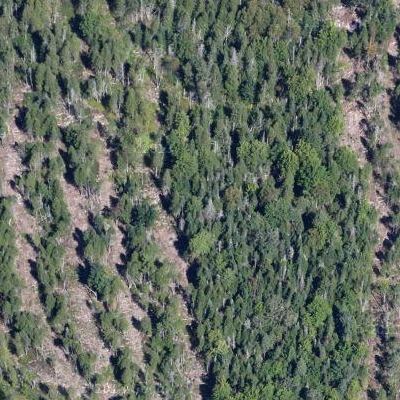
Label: Forest